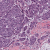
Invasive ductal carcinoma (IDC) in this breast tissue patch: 1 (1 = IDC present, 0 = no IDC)